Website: crate-barrel
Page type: customer-info-address
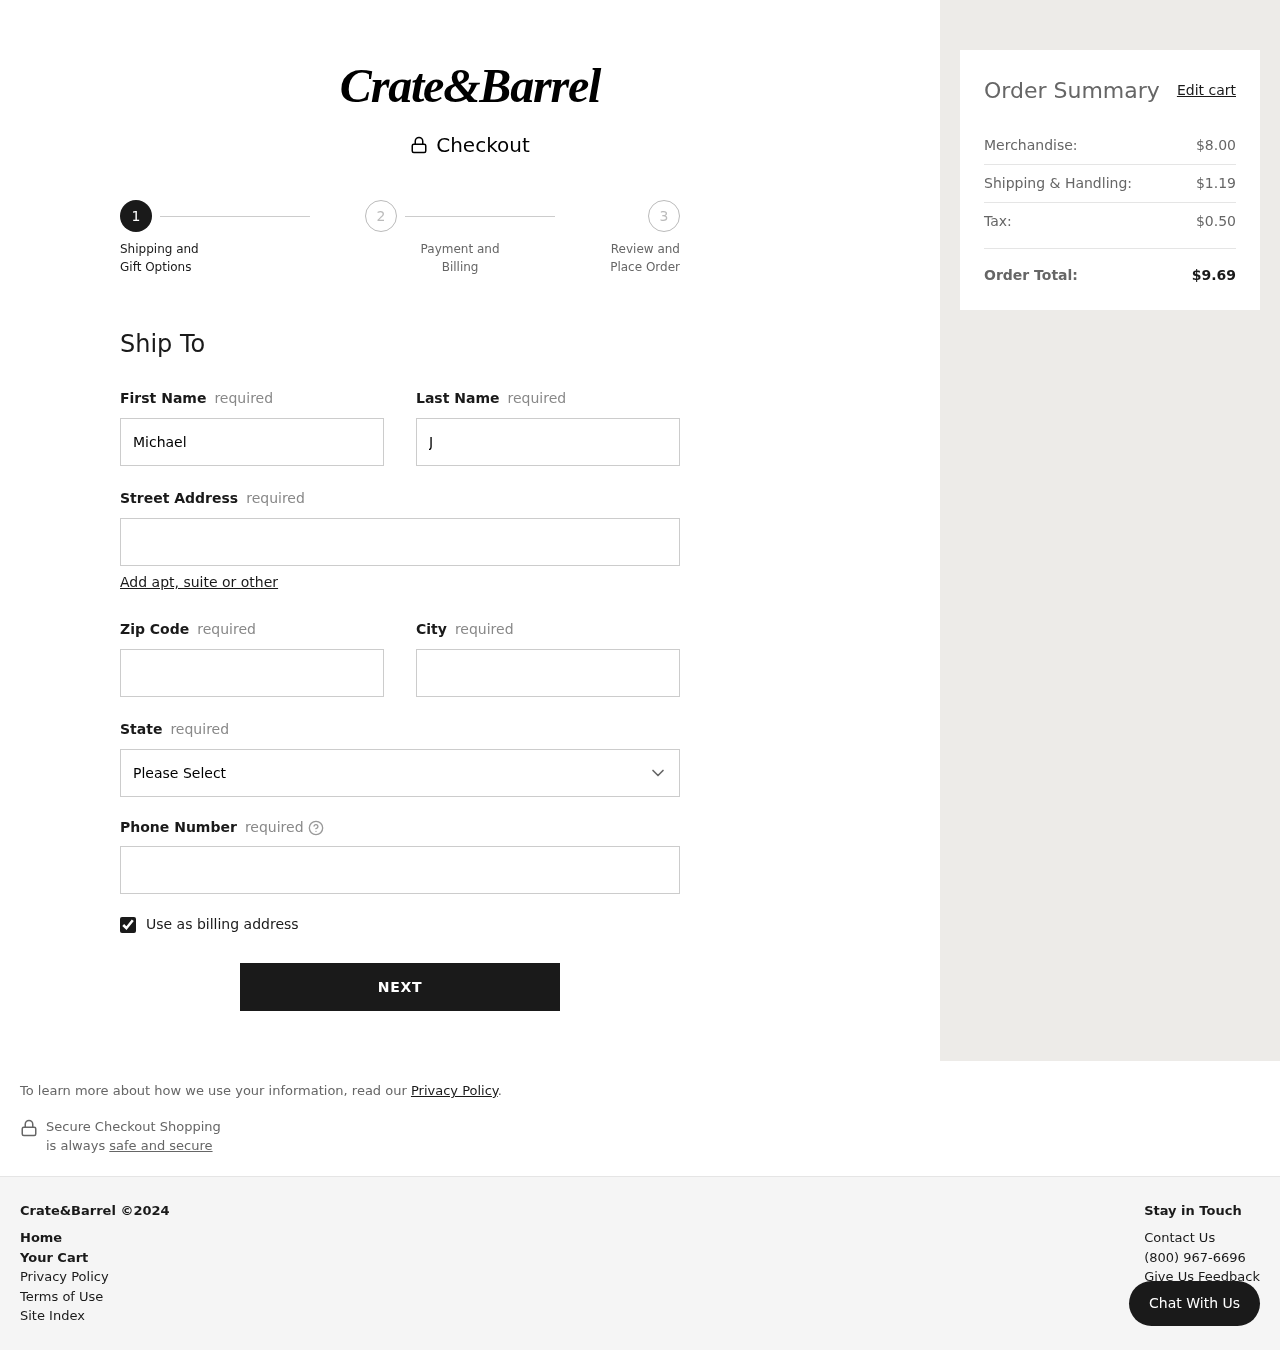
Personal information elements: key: PII_CITY
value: East Ryanshire
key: PII_FIRSTNAME
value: Michael
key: PII_LASTNAME
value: Jones
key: PII_PHONE
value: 4876752255
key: PII_POSTCODE
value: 87871
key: PII_STATE
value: South Carolina
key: PII_STREET
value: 37059 Wu Ville Apt. 100
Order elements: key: ORDER_SUBTOTAL
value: $8.00
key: ORDER_SHIPPING_COST
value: $1.19
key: ORDER_TAX
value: $0.50
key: ORDER_TOTAL
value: $9.69